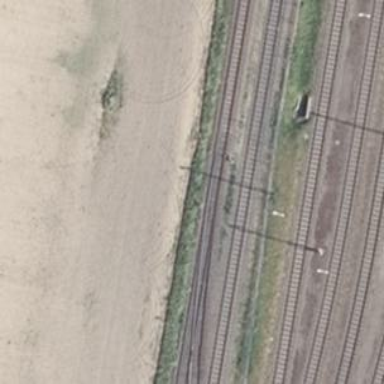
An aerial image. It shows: Railway spur junction.